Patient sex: M
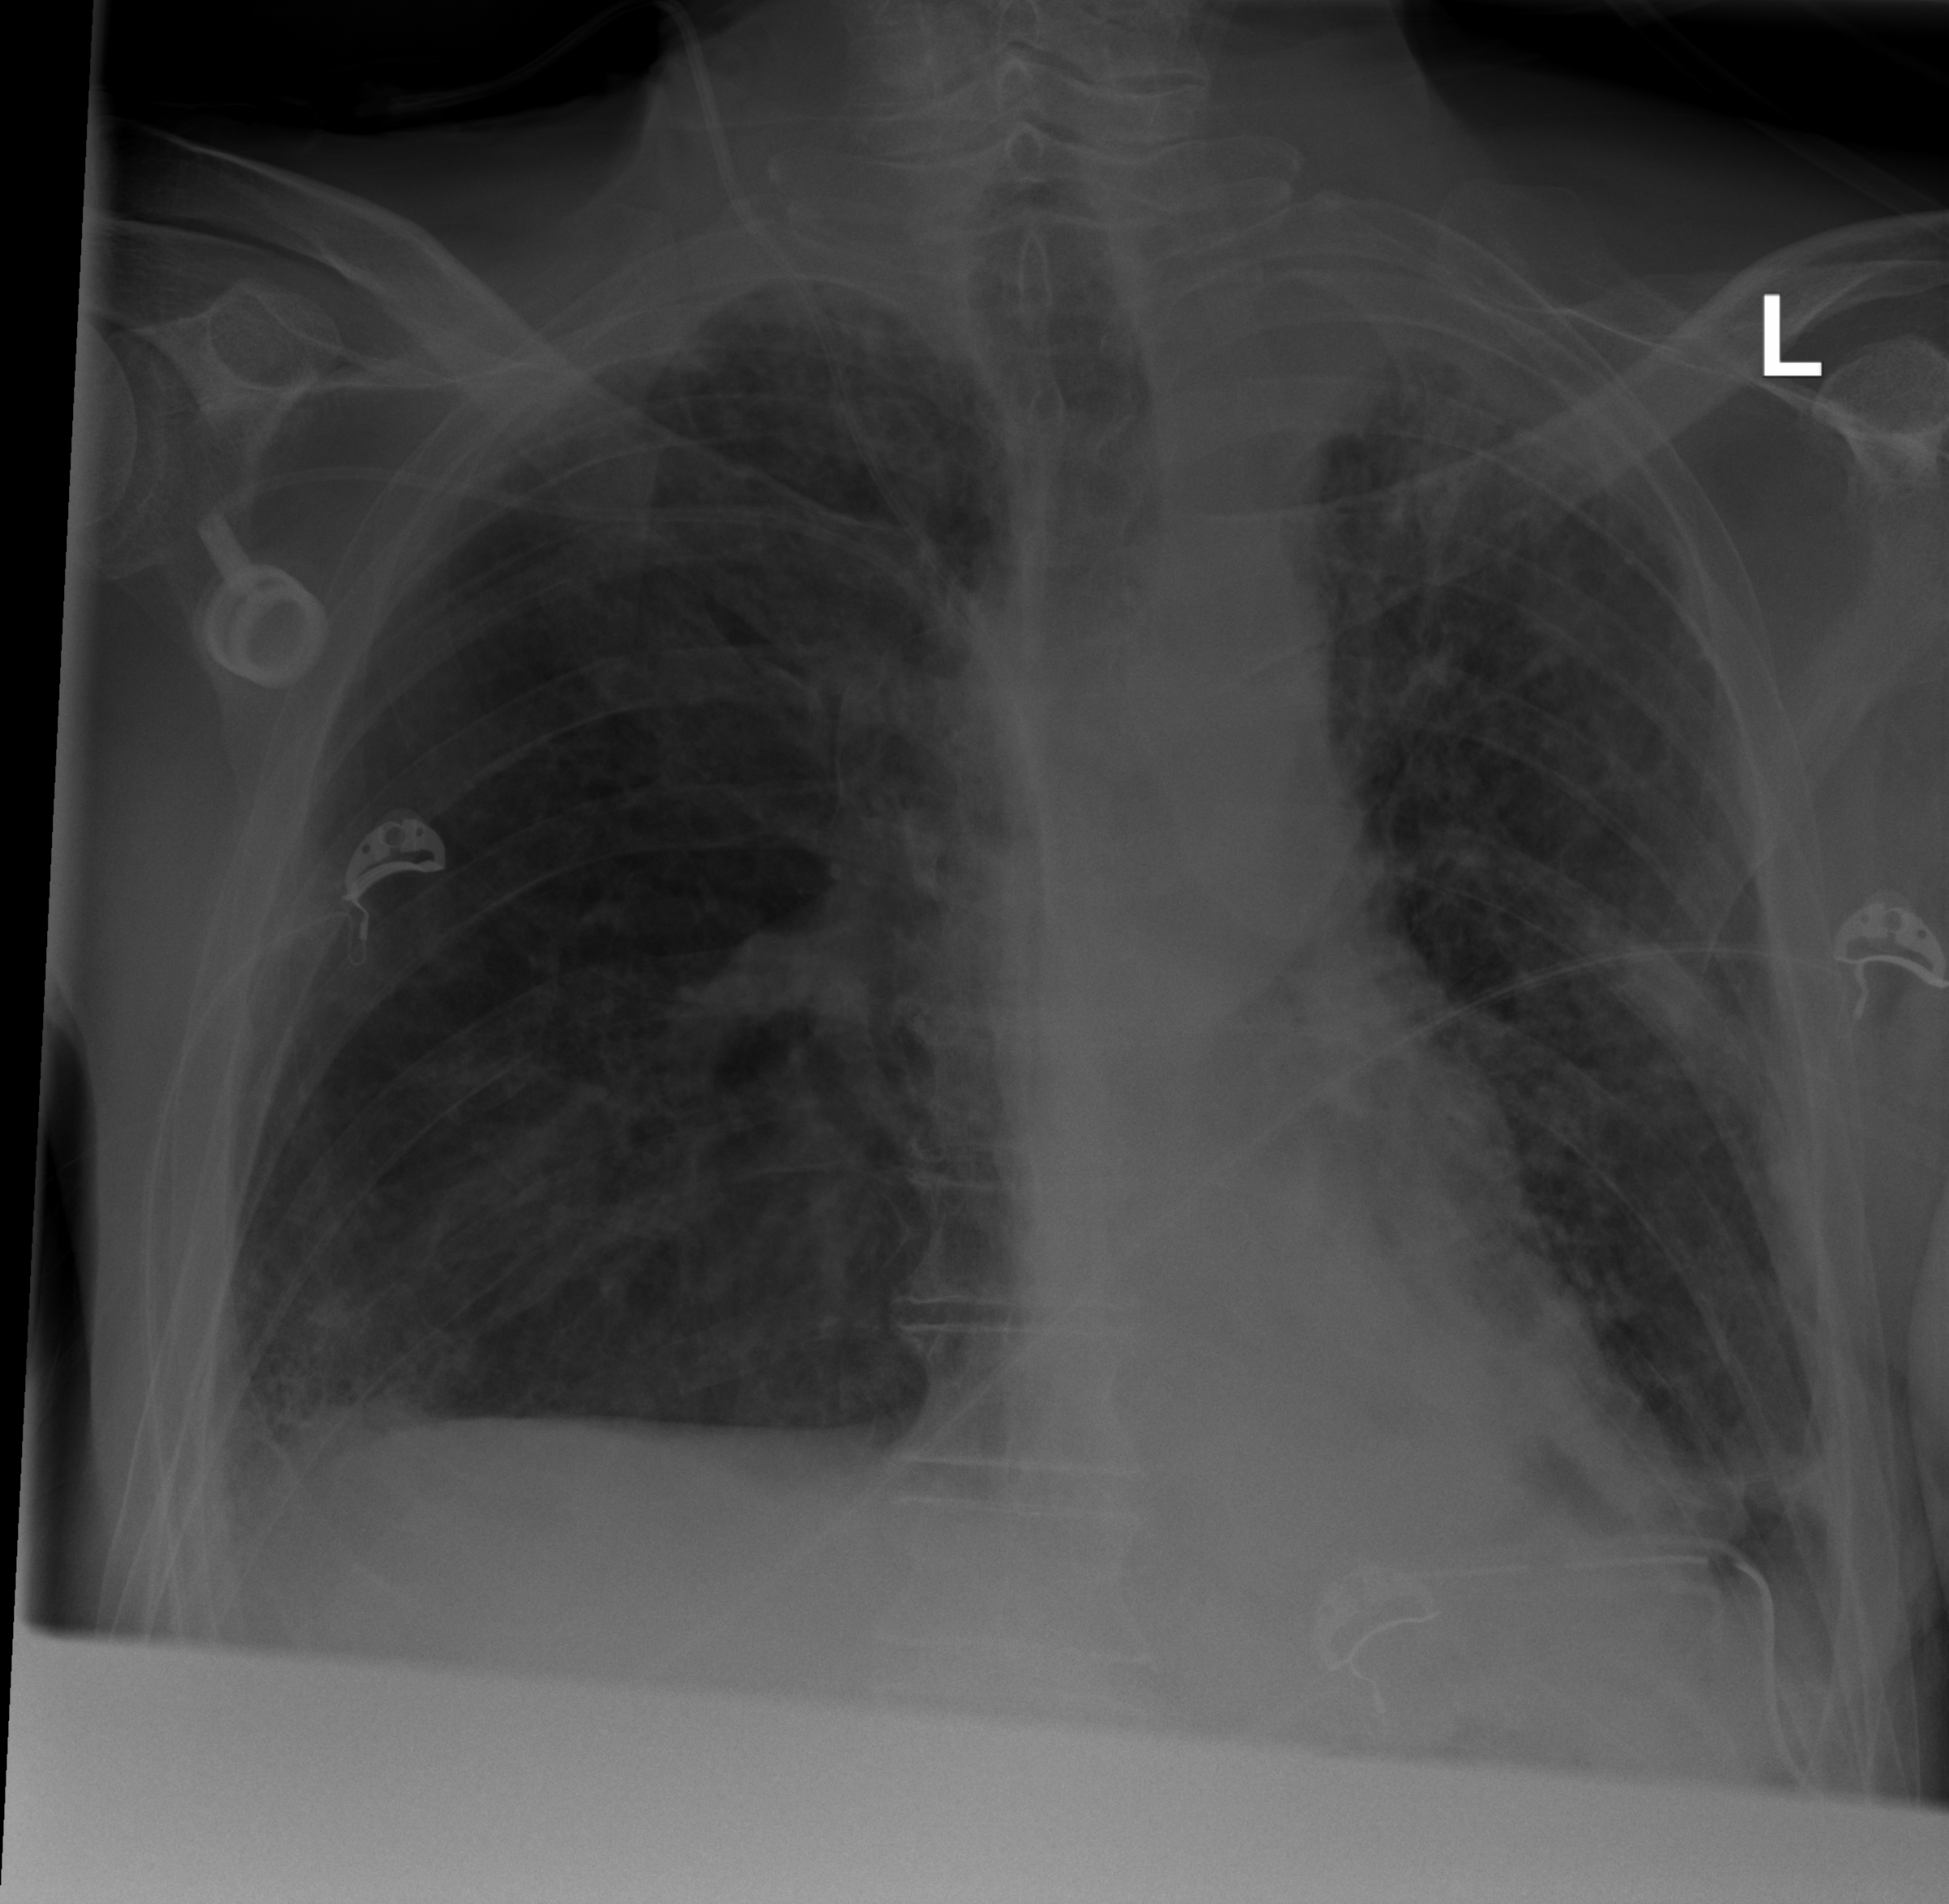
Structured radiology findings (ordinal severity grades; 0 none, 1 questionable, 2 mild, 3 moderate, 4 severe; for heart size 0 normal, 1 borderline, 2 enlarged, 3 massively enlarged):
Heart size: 0
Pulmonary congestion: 0
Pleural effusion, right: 0
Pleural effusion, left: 2
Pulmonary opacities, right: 1
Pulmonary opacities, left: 1
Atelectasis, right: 0
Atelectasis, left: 2